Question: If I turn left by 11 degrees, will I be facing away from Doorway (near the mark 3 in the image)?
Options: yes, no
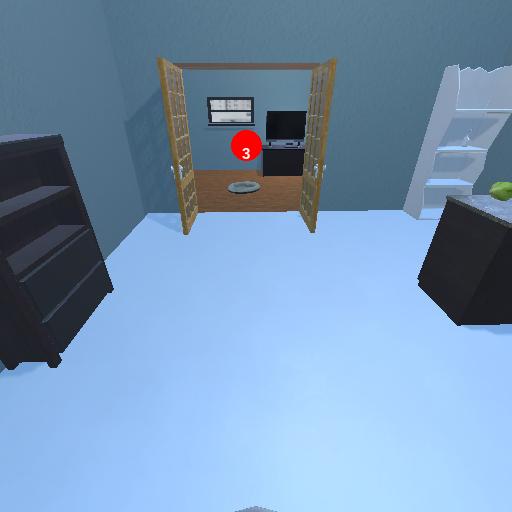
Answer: yes